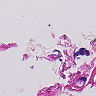
Metastatic tissue present: no